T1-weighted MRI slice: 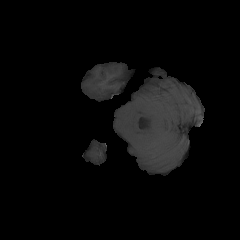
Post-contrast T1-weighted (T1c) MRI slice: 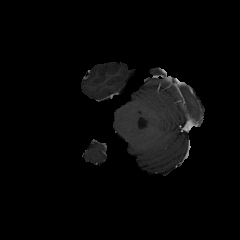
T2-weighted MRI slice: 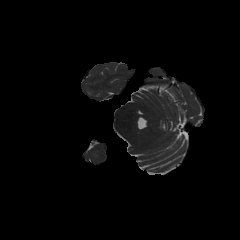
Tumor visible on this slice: no